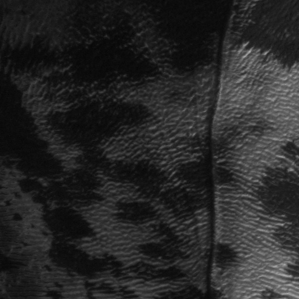
Label: frost